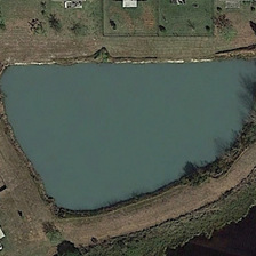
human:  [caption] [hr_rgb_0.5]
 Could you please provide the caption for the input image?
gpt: There are several buildings near an almost triangular pond.

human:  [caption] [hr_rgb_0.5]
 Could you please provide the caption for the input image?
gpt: Some buildings are almost near the triangle pond.

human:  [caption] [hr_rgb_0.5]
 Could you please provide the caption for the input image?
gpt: There are blue water ponds before some cottage.

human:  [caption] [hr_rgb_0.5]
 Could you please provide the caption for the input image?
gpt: The blue water pond is located in front of several villas.

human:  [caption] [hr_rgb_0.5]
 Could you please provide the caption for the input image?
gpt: several buildings are close to an almost triangular pond.